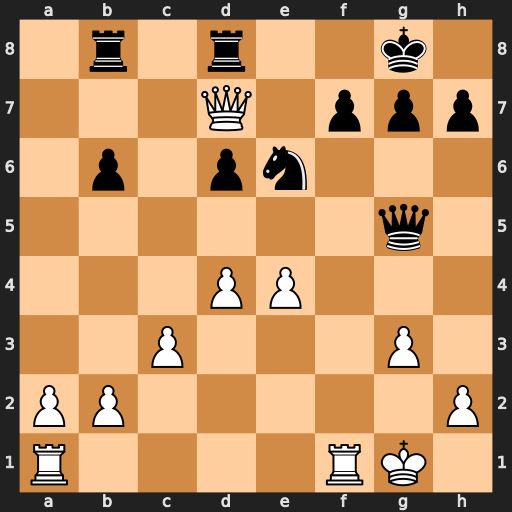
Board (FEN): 1r1r2k1/3Q1ppp/1p1pn3/6q1/3PP3/2P3P1/PP5P/R4RK1
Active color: w
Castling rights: -
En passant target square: -
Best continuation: Qxf7+ Kh8 Qxe6